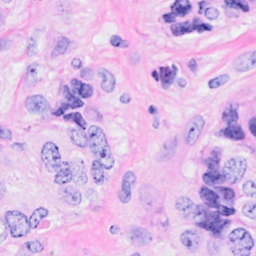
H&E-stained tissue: Breast